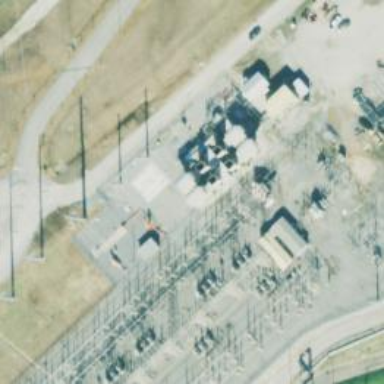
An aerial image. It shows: Gas turbine generator.